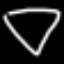
Label: diamond